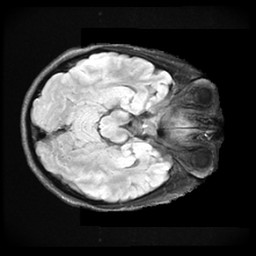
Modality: FLAIR
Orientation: axial
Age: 23
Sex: female
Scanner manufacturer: ge
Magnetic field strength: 3 T
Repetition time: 11 s
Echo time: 0.1497 s